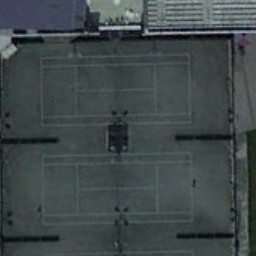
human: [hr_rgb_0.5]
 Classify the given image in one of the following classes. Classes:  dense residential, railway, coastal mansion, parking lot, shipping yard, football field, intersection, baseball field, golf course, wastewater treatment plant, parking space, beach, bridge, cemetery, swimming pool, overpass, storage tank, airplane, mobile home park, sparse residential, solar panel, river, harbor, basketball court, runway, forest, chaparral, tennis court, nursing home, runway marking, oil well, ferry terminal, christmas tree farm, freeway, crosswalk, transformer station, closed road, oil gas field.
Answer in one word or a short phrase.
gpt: tennis court